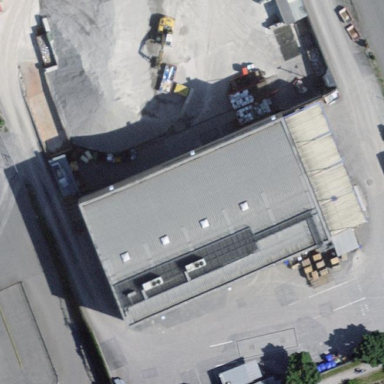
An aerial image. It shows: Recycling center inside building that accepts scrap metal.